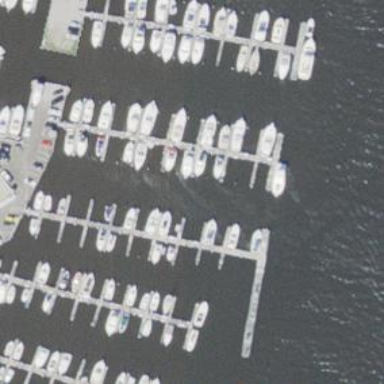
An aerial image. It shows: Man-made pier.